Chest X-ray. View position: PA
Patient age: 64
Patient sex: F
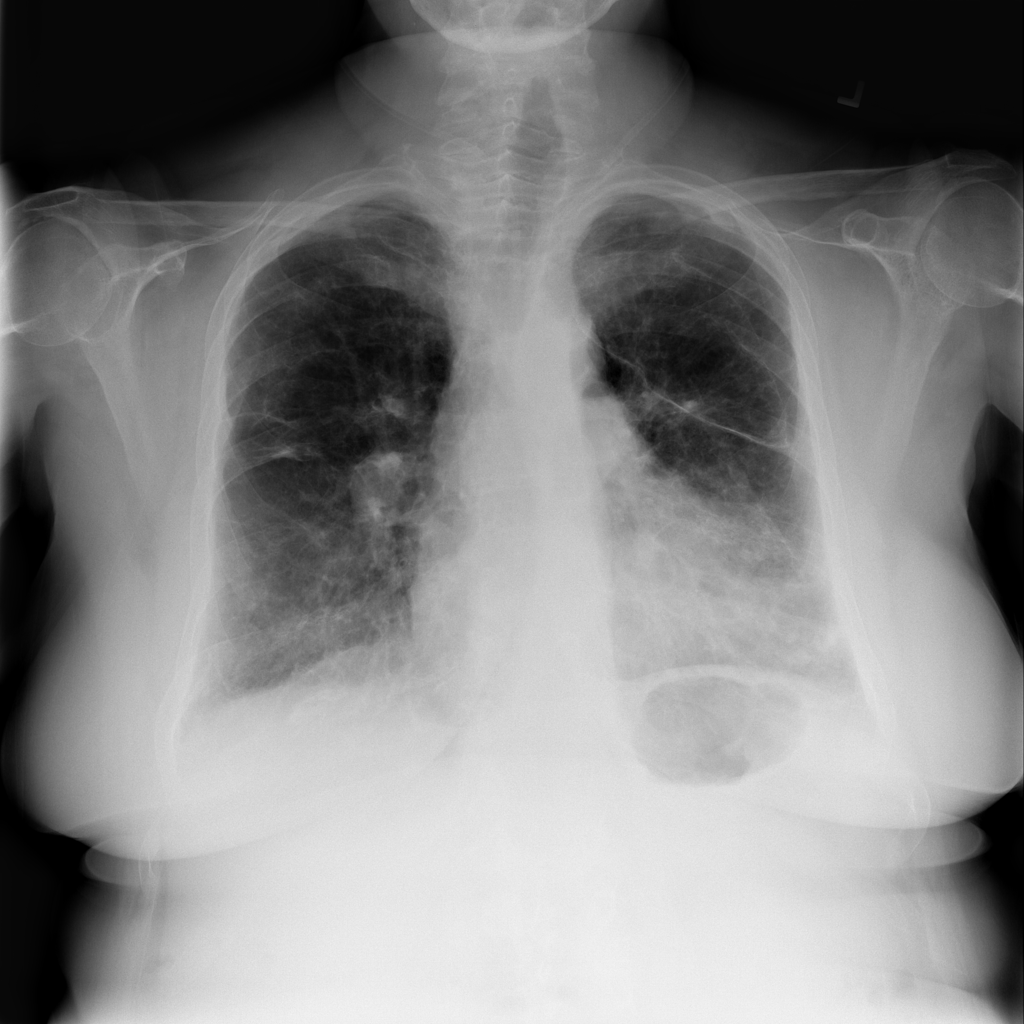
Finding: Pneumothorax